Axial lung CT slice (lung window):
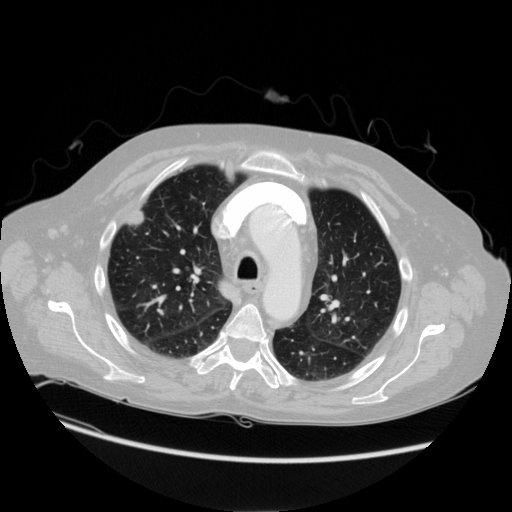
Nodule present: yes
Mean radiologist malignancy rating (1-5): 3